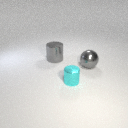
large gray metal cylinder to the left of small cyan metal cylinder